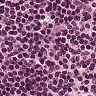
Metastatic tissue present: no